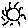
Label: sun